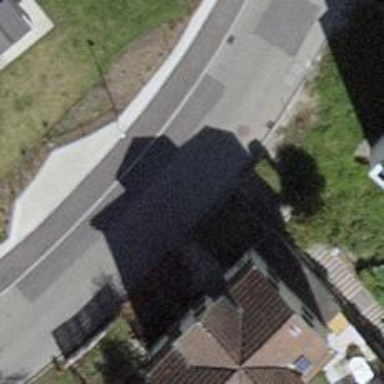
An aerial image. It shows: Set of steps on the road.